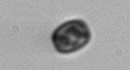
Label: Thalassiosira